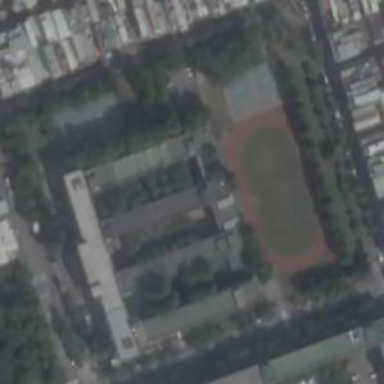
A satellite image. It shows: School.